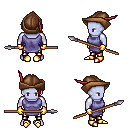
a pixel art fantasy rpg character, male body template, dark elf, purple skin, chain tabard jacket, gold greaves, red long mohawk hairstyle, leather cap, gold gloves, gold boots, spear, four views (front, back, left, right), 2x2 character sprite sheet, small pixel art, hard edges, no anti-aliasing